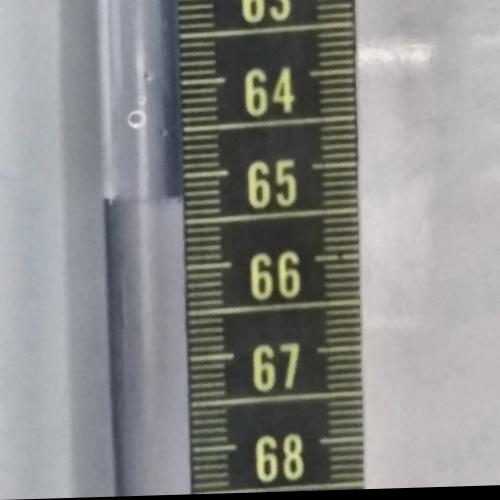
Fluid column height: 65.2 cm